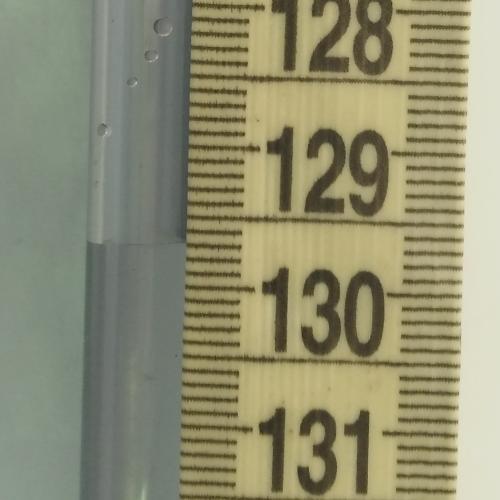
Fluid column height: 129.7 cm